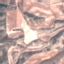
Label: HerbaceousVegetation